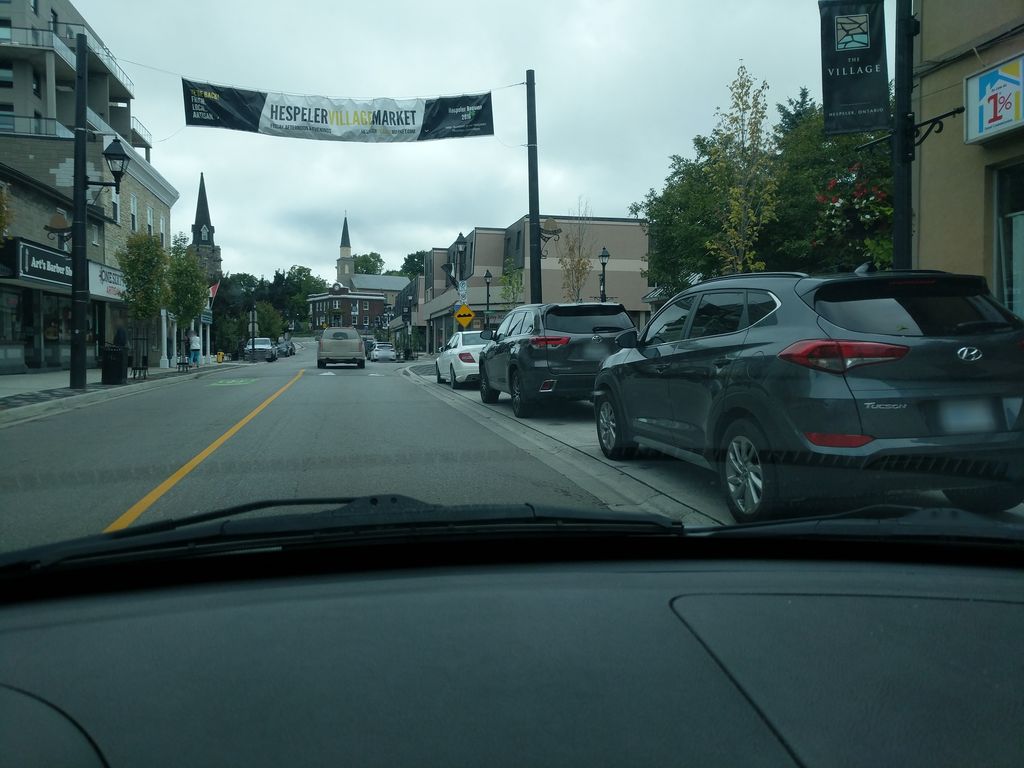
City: kitchener-waterloo